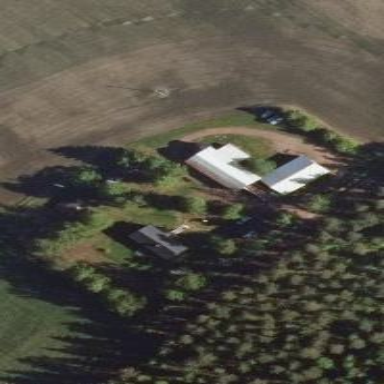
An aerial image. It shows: Farmyard area.